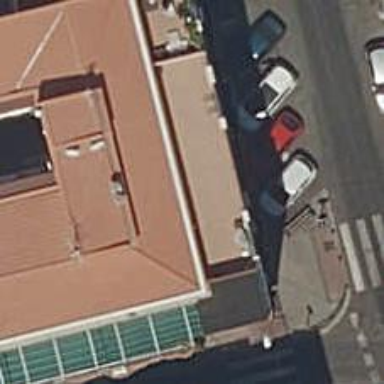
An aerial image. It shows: Cafe.